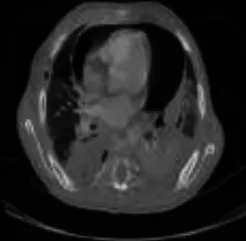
Contrast enhanced chest computed tomography (CT) scan of patient after pericardial catheter and right sided chest tube insertion. Pneumopericardium, right sided pneumothorax as well as bilateral mild pleural effusion and collapse consolidation are evident. B: Parasagittal view.
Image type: radiology (ct)